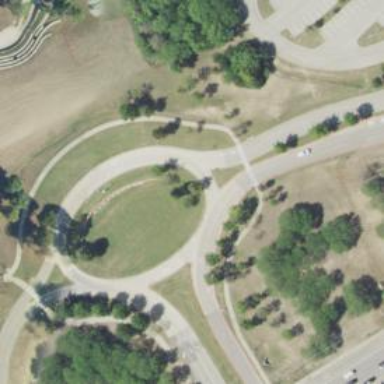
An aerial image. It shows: Unclassified road featuring roundabout.